Field crop: maize
Growth stage: 2
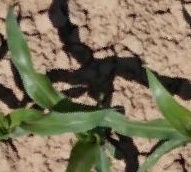
Species: maize